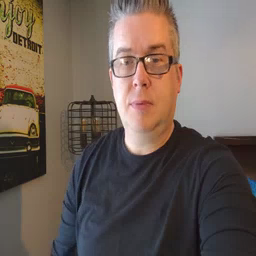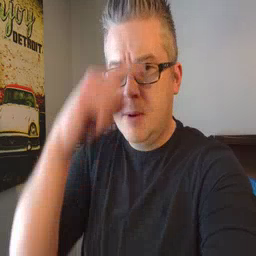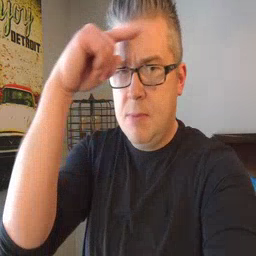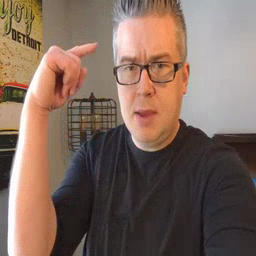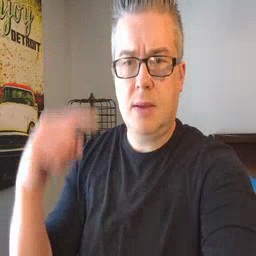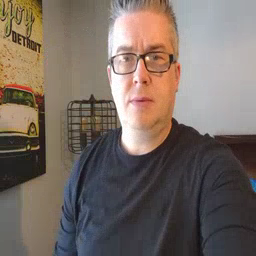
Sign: black